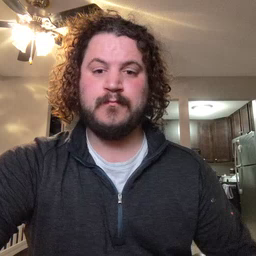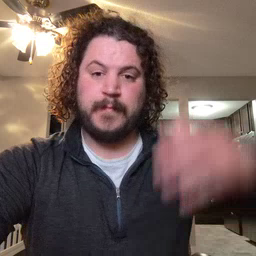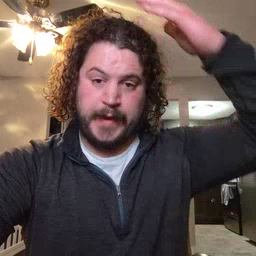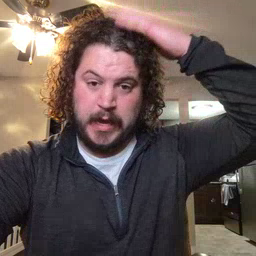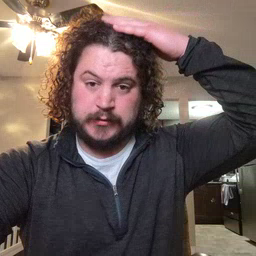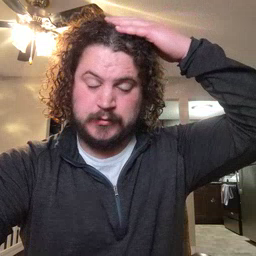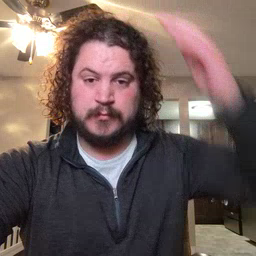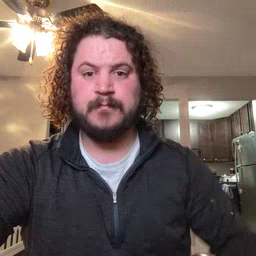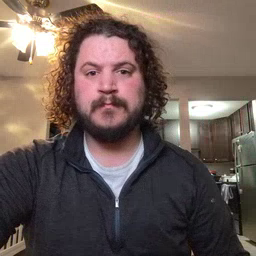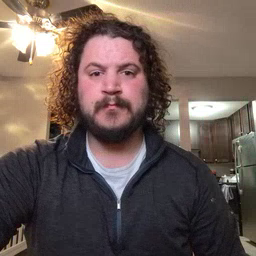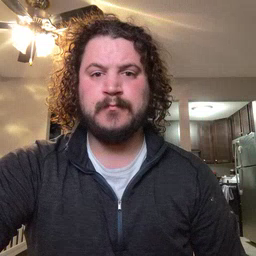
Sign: hat